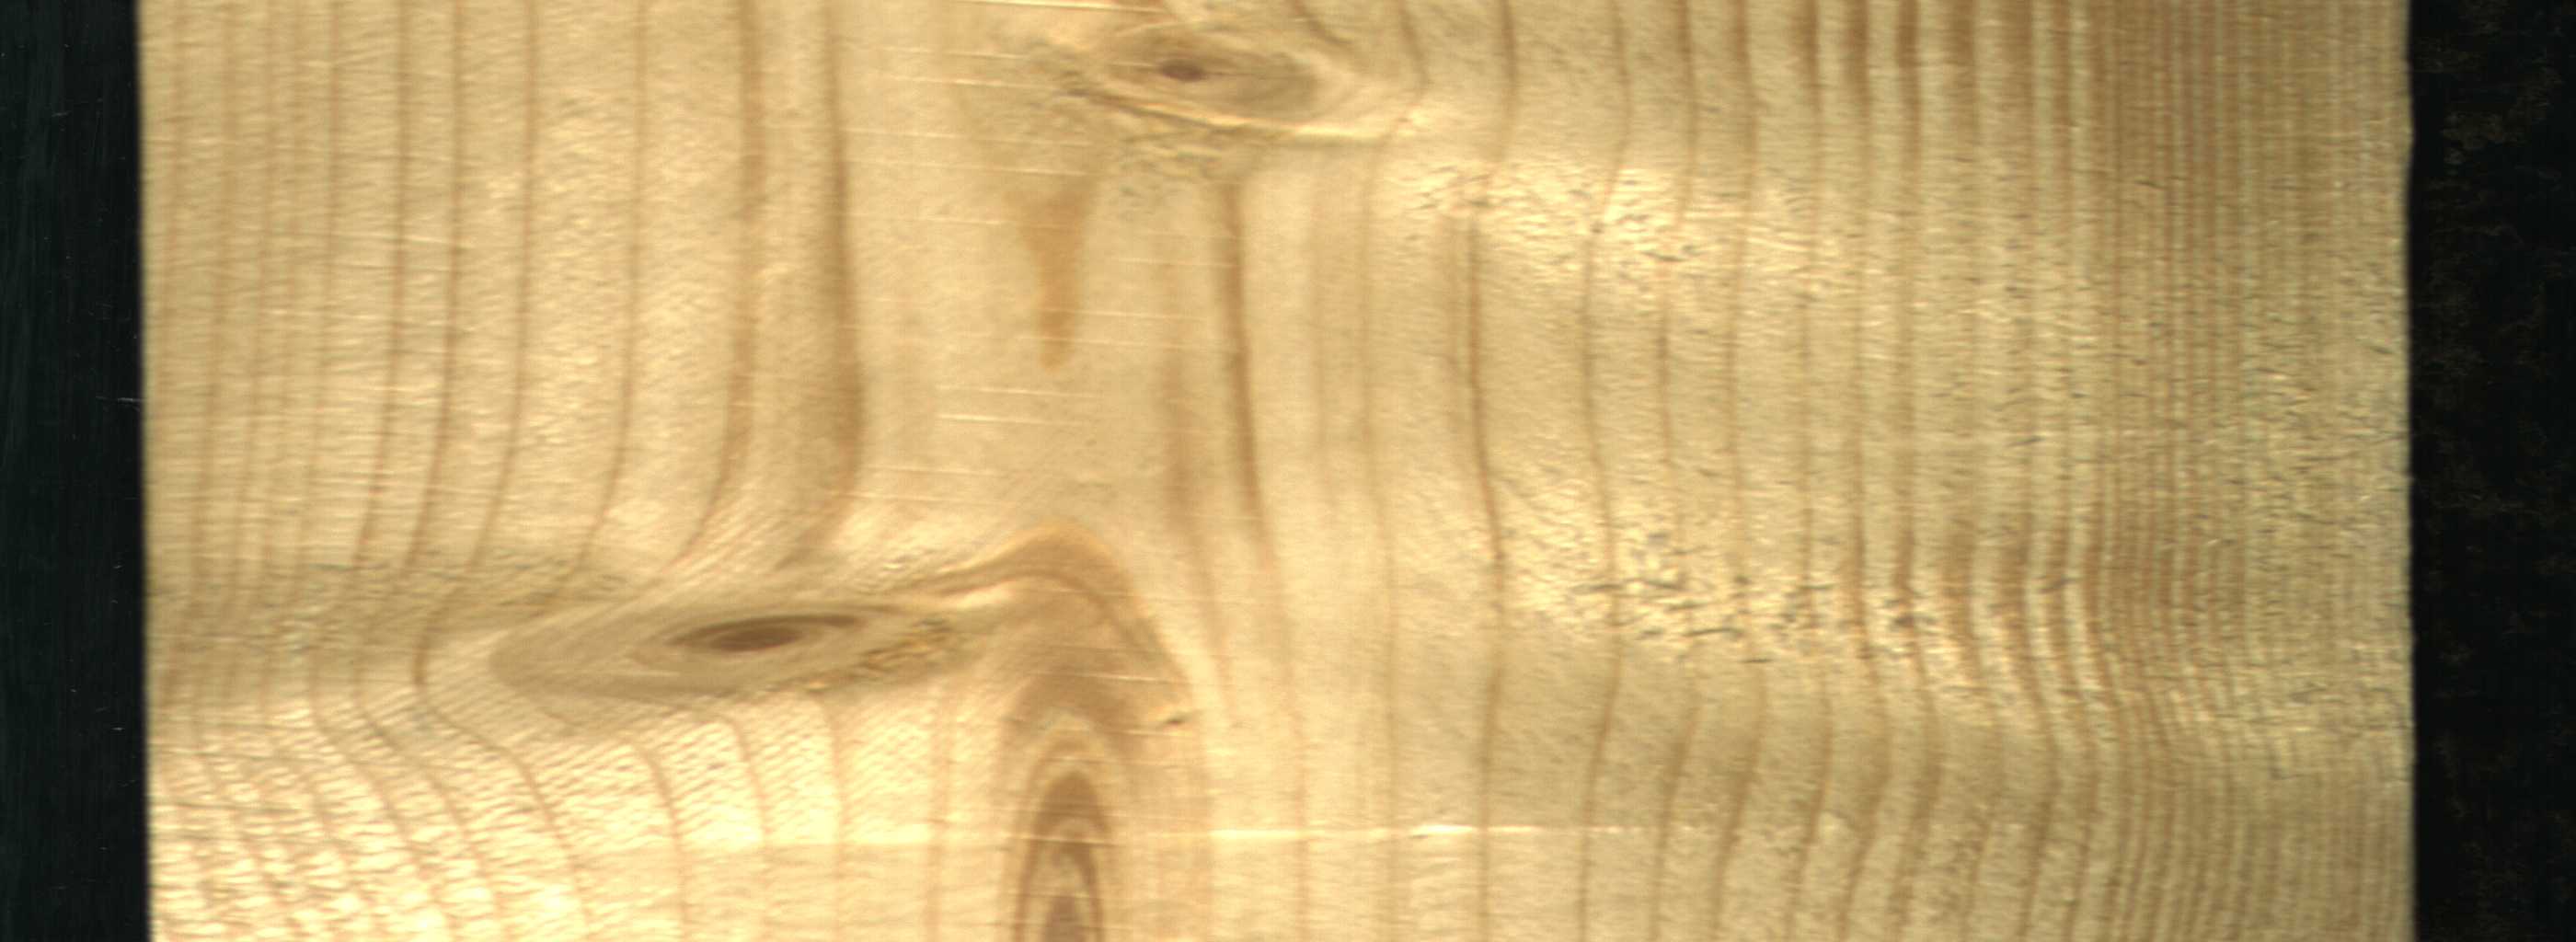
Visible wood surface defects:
Live_Knot
Live_Knot